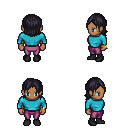
a pixel art fantasy rpg character, female body template, human, dark skin, teal long-sleeve shirt, magenta pants, raven long bangs hairstyle, bracelets, black shoes, four views (front, back, left, right), 2x2 character sprite sheet, small pixel art, hard edges, no anti-aliasing